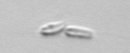
Label: Dinobryon